Field crop: tomato
Growth stage: 2
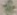
Species: solanum